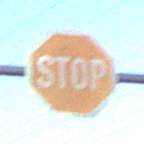
Verkehrszeichen: Stop
Umgebung: Outdoor, Nature
Tageszeit: Dawn
Wetter: Clear
Licht: Natural
Jahreszeit: NotSpecified
Kontrast: LowContrast